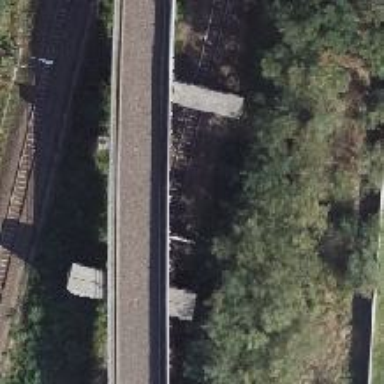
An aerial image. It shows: Bridge with contact line electrification.